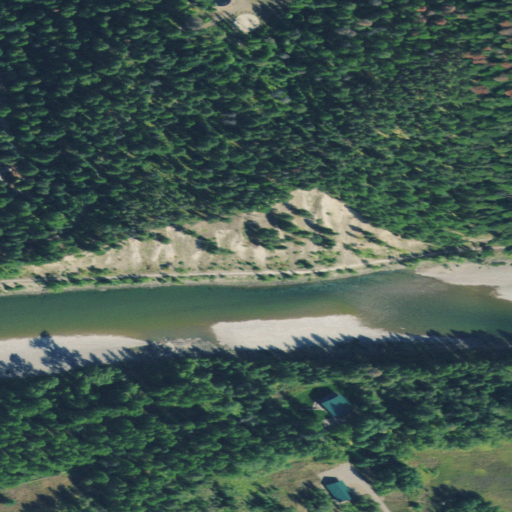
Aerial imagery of valley in Montana named John F Stevens Canyon containing evergreen forest, open water, shrub, open development, and deciduous forest